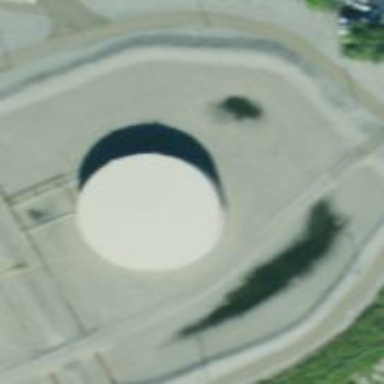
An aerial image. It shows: Storage tank that is man-made.